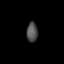
Tissue: lung
Cell type: Endothelial cells
Senescence score: 0.5724
Nuclear area (px): 216
Mean DAPI intensity: 77.958